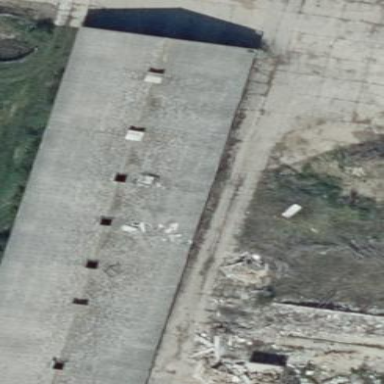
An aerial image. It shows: Gabled grey roof on farm auxiliary building. The roof is oriented along the length of the structure.